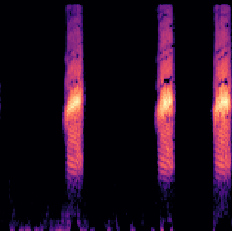
Sound class: Frog